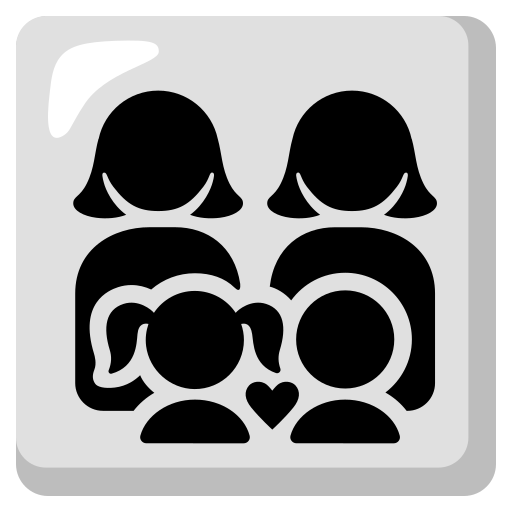
Emoji: 👩‍👩‍👧‍👦